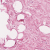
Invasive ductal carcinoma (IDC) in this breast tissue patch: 0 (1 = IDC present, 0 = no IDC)